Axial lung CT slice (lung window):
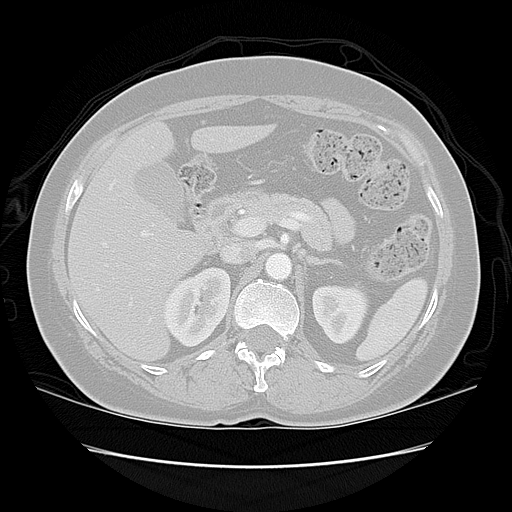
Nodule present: no